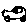
Label: car